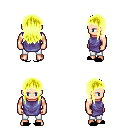
a pixel art fantasy rpg character, male body template, human, light skin, chain tabard jacket, white pants, gold unkempt hairstyle, black slippers, four views (front, back, left, right), 2x2 character sprite sheet, small pixel art, hard edges, no anti-aliasing